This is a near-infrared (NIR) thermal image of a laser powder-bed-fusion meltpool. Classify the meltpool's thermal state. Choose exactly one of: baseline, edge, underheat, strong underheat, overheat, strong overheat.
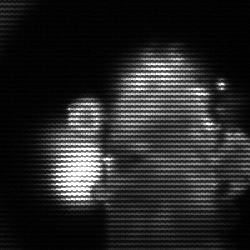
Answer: strong underheat